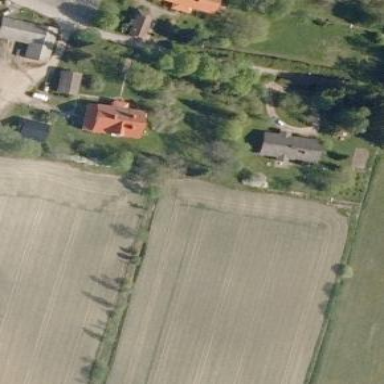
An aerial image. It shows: Isolated dwelling in residential area.